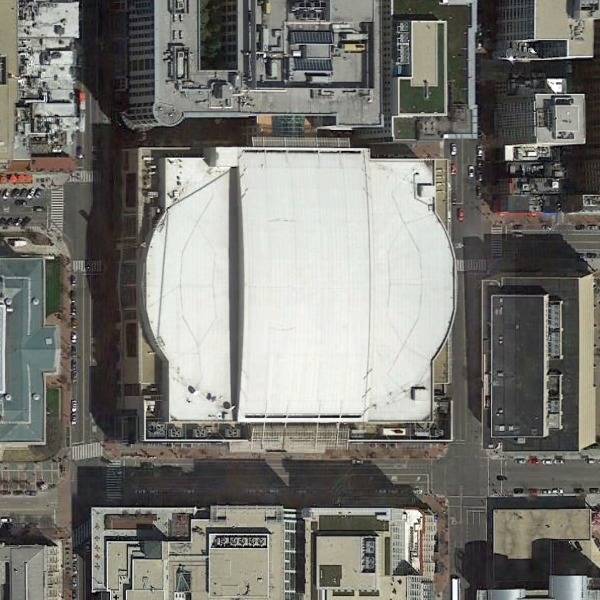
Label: Center